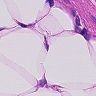
Metastatic tissue present: no